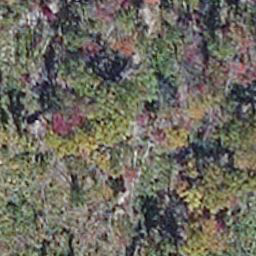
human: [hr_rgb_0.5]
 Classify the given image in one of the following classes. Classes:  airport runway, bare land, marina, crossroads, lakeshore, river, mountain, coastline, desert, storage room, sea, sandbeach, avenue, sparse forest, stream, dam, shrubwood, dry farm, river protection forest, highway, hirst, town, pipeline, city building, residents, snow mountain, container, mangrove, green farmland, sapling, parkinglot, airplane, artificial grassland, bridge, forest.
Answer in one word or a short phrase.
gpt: mangrove